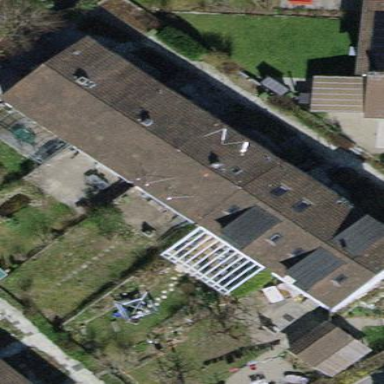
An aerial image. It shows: Terrace building with gabled tile roof.